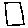
Label: square